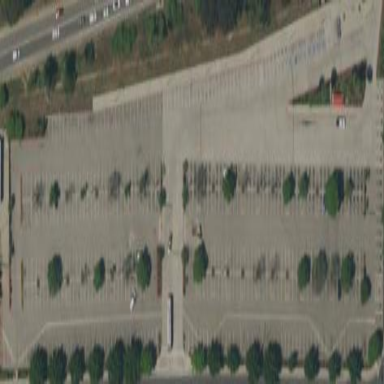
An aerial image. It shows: Parking area with asphalt surface. This is surface parking with park-and-ride facility.